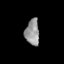
Tissue: lung
Cell type: Others
Senescence score: 0.1689
Nuclear area (px): 355
Mean DAPI intensity: 149.986